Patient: sex M, age 53
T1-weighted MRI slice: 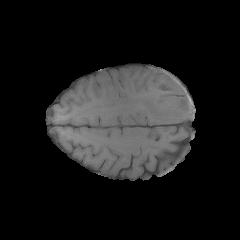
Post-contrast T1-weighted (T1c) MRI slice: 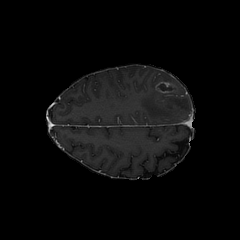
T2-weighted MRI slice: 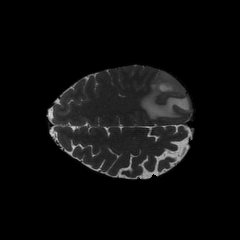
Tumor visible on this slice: yes
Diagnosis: Glioblastoma, IDH-wildtype
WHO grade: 4